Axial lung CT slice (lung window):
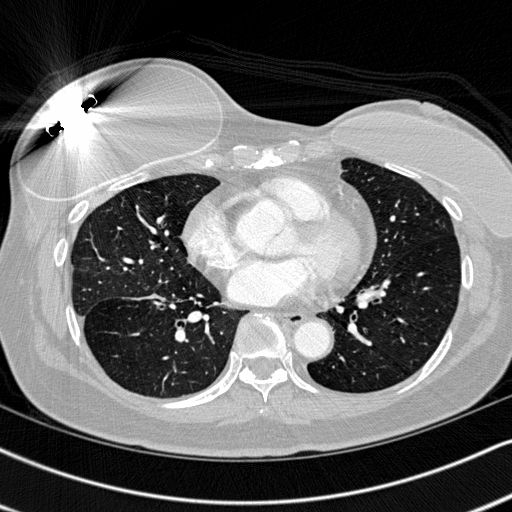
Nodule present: no